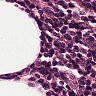
Metastatic tissue present: no